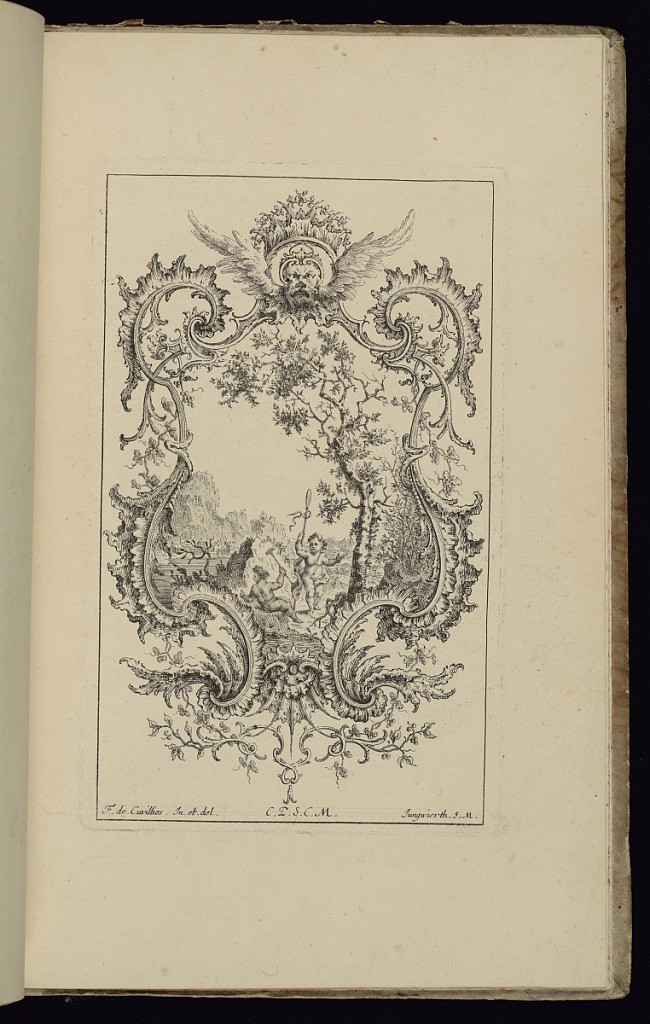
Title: Cartouche with Putti in Landscape
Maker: François de Cuvilliés the Elder, Belgian, 1695 - 1768
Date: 1738
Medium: Engraving on cream laid paper
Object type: Bound print
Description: Design for upright symmetrical cartouche, topped by a winged mask and fantasy crown, scrollwork at left and right sides. Within the frame, a landscape scene depicting two putti figures holding staffs or long weapons, sheltered behind a rock. Mountains and a town or village in the background at left.